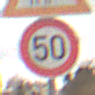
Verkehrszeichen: Geschwindigkeit50
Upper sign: ViehtriebLinks
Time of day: Midday
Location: Outdoor (Nature)
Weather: Overcast
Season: NotSpecified
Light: Natural